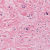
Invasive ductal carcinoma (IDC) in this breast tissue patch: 1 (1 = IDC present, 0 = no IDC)